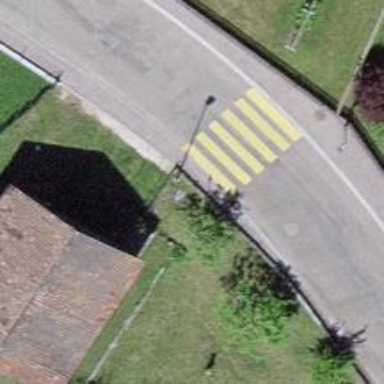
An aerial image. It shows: Marked crossing on the road.